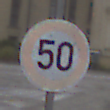
Verkehrszeichen: Geschwindigkeit50
Umgebung: Outdoor, Urban
Tageszeit: Midday
Wetter: Overcast
Licht: Natural
Jahreszeit: NotSpecified
Kontrast: LowContrast